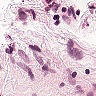
Metastatic tissue present: no